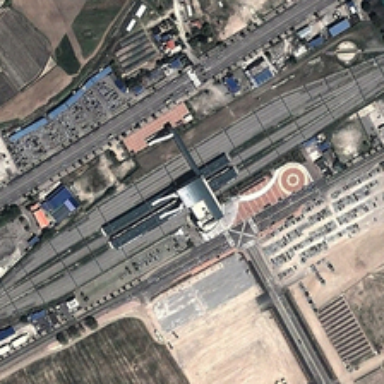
Two parking lots are in two sides of a railway station .